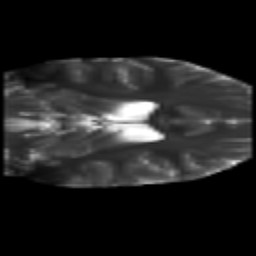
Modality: T2w
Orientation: coronal
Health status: healthy
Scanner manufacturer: siemens
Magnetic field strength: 3 T
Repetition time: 10 s
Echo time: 0.092 s